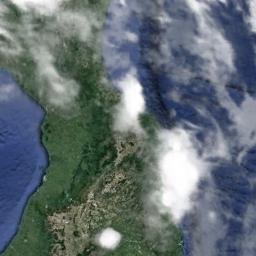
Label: cloud